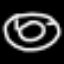
Label: donut